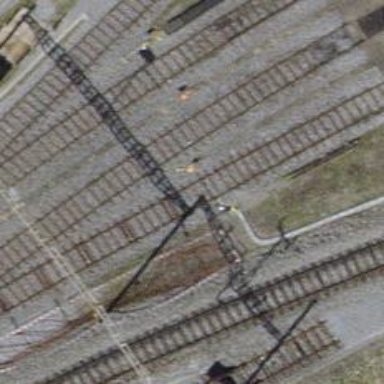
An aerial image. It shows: Single-track railway yard.